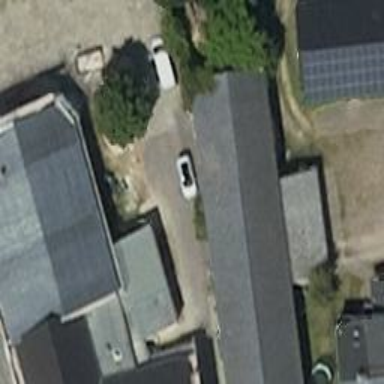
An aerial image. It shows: Shed.